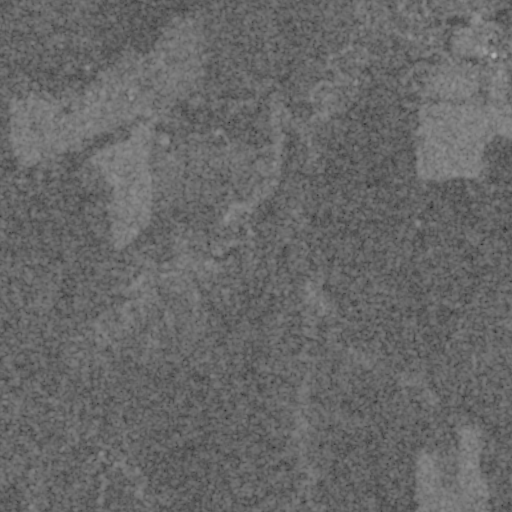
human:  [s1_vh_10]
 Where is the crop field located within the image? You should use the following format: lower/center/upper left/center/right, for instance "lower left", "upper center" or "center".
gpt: The crop field is located in the upper center of the image.
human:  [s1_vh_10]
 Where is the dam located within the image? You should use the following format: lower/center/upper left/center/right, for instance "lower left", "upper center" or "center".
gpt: The dam is located in the center of the image.
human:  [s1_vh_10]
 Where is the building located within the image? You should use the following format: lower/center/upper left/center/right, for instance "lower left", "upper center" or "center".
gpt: The building is located in the upper right of the image.
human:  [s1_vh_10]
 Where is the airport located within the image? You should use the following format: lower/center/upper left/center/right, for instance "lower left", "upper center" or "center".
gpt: There is no airport in the image.

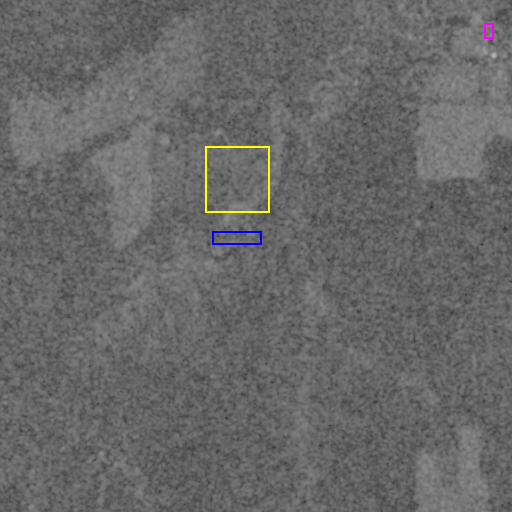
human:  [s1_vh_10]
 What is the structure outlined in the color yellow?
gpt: The structure outlined in yellow is a crop field.
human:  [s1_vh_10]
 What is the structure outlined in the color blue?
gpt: The structure outlined in blue is a dam.
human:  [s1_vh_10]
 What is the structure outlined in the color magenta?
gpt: The structure outlined in magenta is a building.
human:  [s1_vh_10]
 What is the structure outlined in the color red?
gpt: There is no red outline.